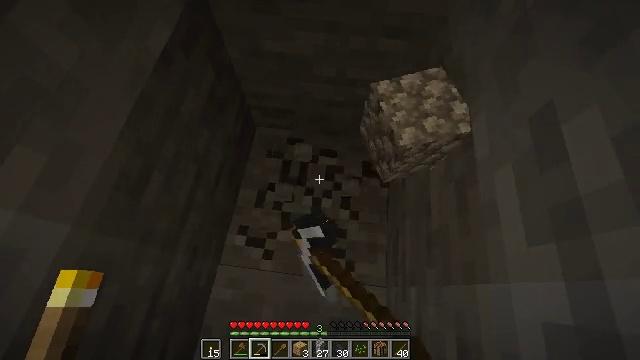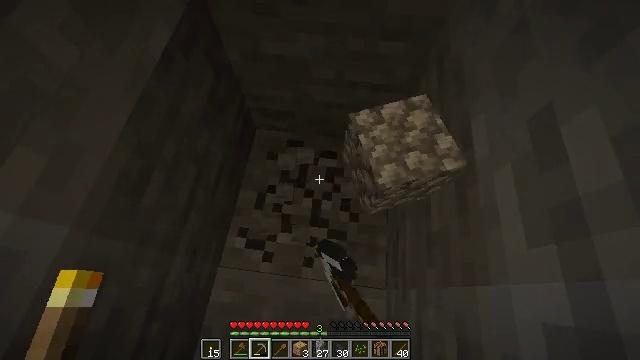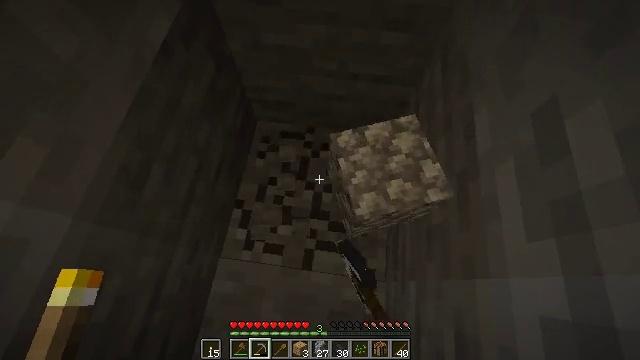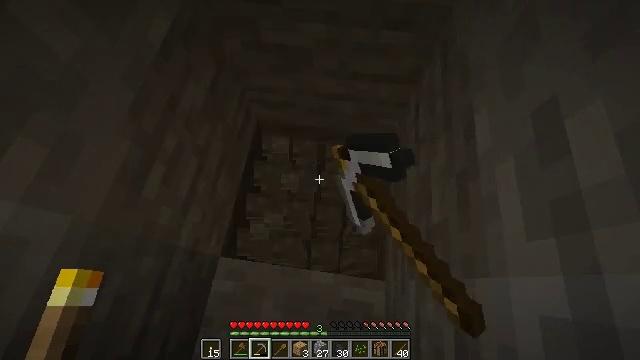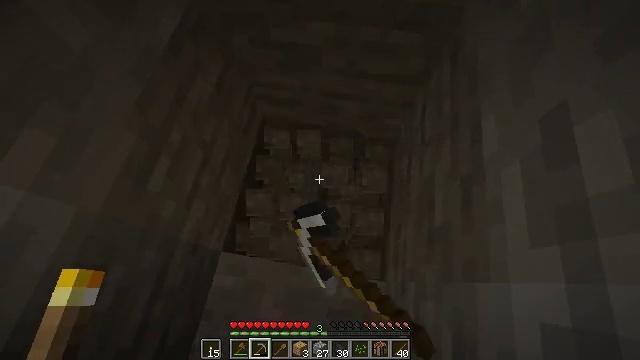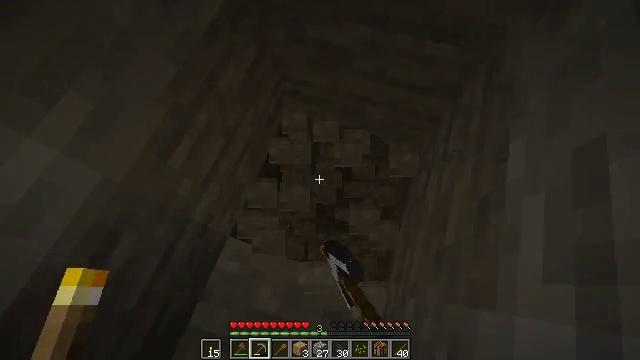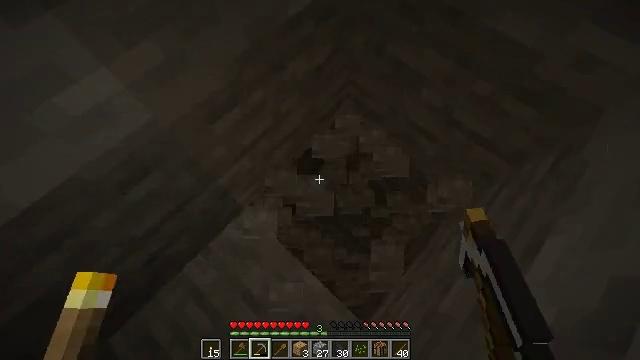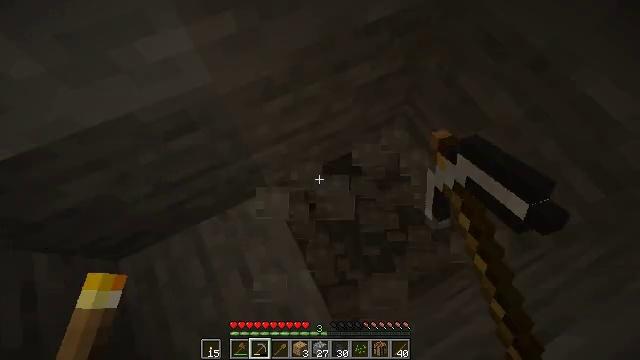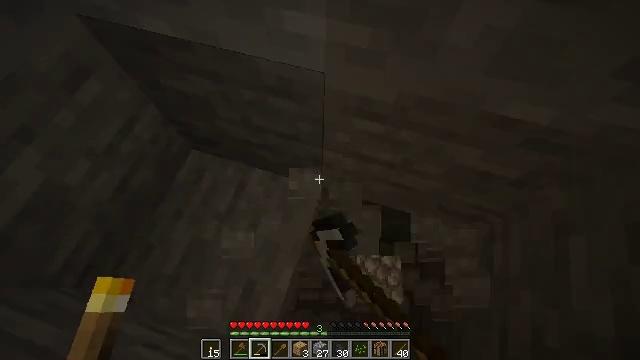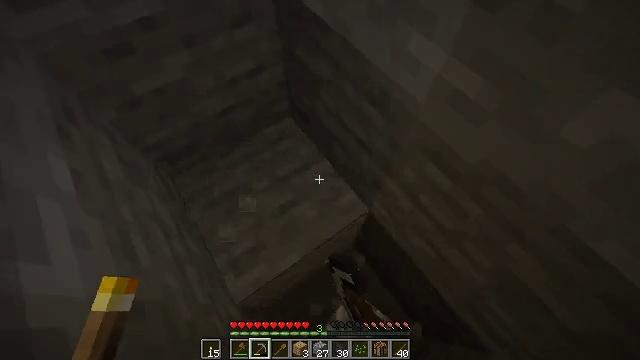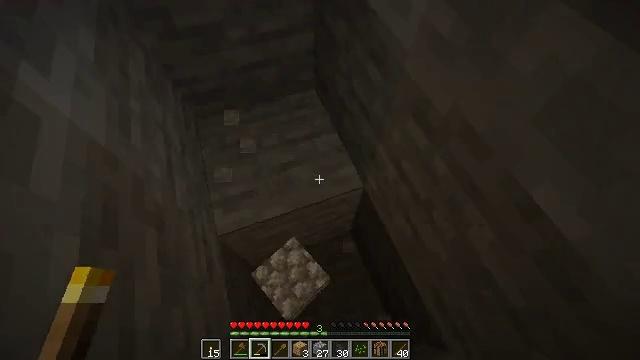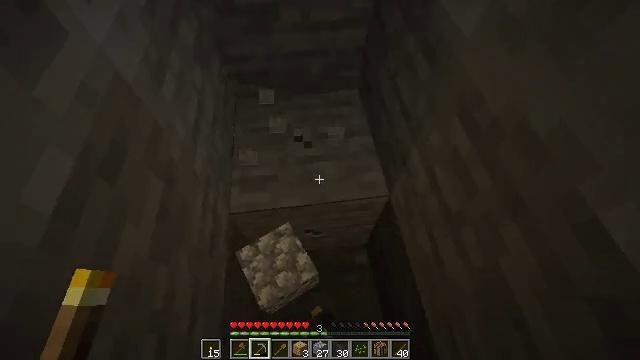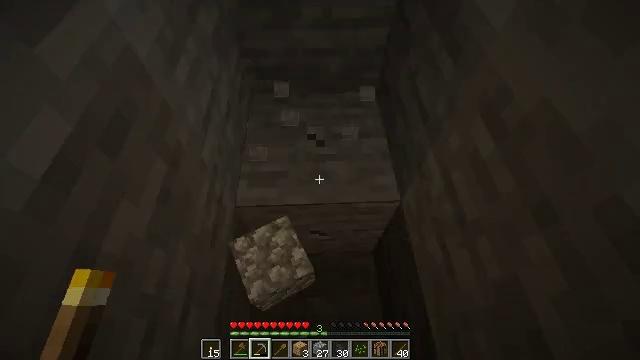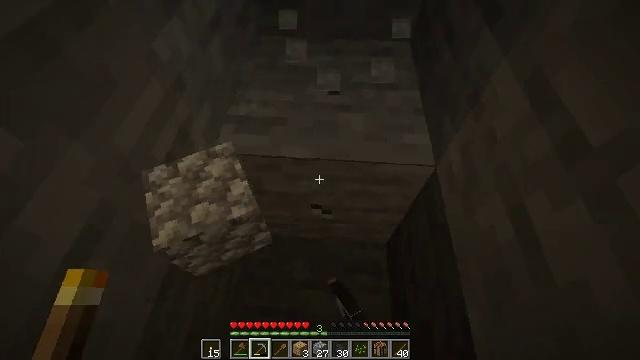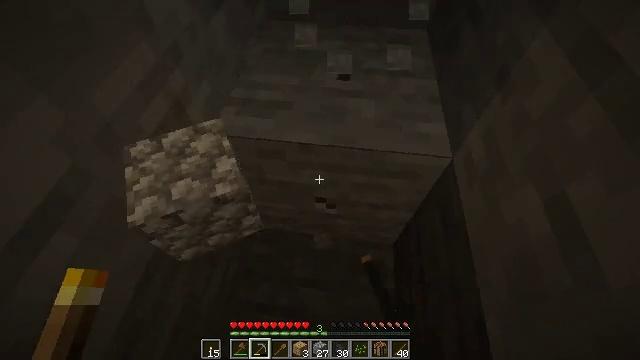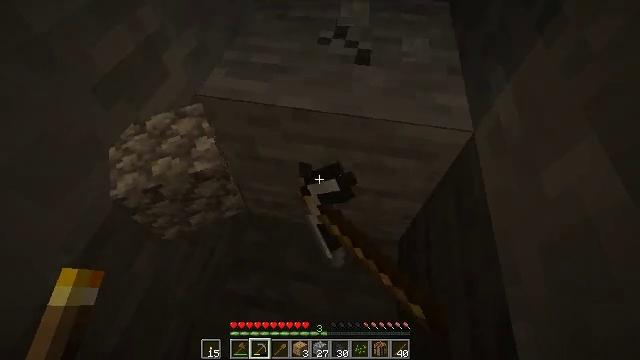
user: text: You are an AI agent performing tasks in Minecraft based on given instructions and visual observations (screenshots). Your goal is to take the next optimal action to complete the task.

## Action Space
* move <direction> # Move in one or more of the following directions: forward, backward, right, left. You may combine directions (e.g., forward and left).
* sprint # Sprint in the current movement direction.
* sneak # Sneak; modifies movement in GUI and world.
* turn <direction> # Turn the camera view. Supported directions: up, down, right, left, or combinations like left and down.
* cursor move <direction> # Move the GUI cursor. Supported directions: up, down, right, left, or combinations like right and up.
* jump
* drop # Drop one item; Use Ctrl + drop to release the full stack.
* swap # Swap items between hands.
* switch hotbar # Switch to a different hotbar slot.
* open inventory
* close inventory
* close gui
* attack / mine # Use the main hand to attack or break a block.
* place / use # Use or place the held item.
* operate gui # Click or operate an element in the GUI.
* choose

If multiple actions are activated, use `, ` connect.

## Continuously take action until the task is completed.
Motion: motion action
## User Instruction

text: Break the stone block.
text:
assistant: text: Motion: attack / mine
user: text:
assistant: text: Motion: turn down, attack / mine
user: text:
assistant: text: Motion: attack / mine
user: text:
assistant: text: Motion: turn left, attack / mine
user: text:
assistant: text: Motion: turn left, attack / mine
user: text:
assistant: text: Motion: move right, turn left, attack / mine
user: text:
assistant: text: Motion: move right, turn left, attack / mine
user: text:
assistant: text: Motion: move right, turn left and up, attack / mine
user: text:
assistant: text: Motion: move back and move right, turn left and up, attack / mine
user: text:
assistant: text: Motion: move back and move right, turn left and up, attack / mine
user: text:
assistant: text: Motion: move back and move right, turn left and up, attack / mine
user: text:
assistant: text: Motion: move back, turn left and up, attack / mine
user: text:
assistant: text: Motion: move back, turn left, attack / mine
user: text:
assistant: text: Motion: turn left, attack / mine
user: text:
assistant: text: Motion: turn left, attack / mine
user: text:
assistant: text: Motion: turn left, attack / mine
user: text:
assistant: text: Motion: turn left, attack / mine
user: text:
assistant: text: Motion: attack / mine
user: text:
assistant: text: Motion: attack / mine
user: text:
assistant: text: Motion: attack / mine
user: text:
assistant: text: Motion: attack / mine
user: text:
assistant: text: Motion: attack / mine
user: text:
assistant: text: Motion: attack / mine
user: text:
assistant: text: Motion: attack / mine
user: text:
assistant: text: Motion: turn right, attack / mine
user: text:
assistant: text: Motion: attack / mine
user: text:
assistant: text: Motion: turn down, attack / mine
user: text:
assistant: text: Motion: turn down, attack / mine
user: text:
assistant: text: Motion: attack / mine
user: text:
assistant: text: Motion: attack / mine